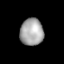
Tissue: lung
Cell type: Epithelial cells
Senescence score: 0.2347
Nuclear area (px): 618
Mean DAPI intensity: 165.793